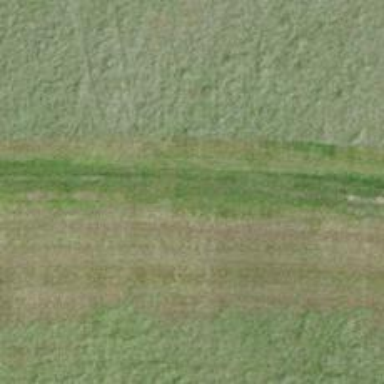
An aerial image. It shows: Grassy track road with grade 4 track type.